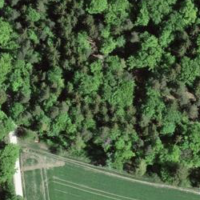
EUNIS habitat code: 43
Species observed at this site:
Cephalanthera damasonium
Cephalanthera longifolia
Atropa belladonna